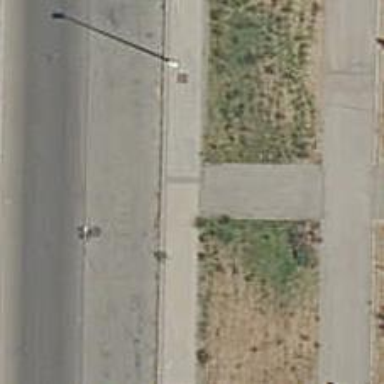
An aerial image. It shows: Paved sidewalk.